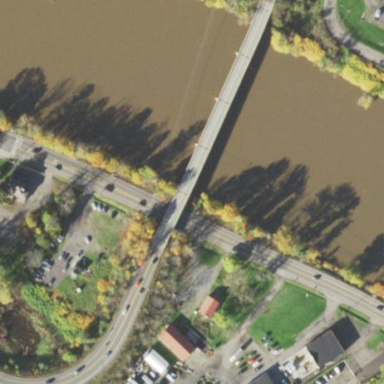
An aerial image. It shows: Man-made bridge.